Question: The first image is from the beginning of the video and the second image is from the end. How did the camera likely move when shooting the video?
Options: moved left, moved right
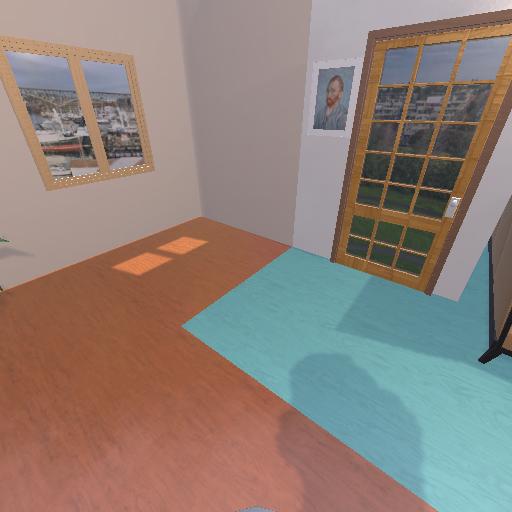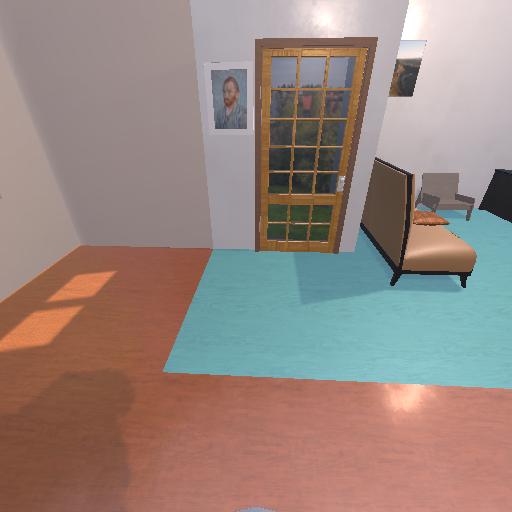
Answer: moved left